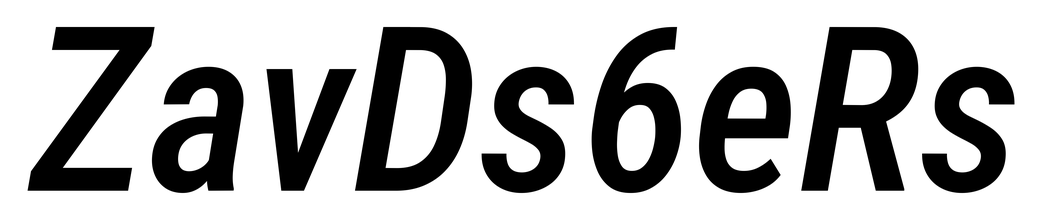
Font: Roboto-Italic_Condensed_Medium_Italic